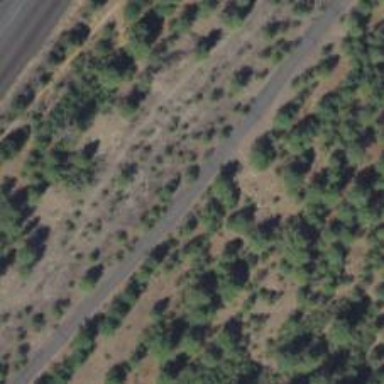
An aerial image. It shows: Asphalt cycleway running alongside abandoned railway line.